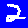
Digit: 2